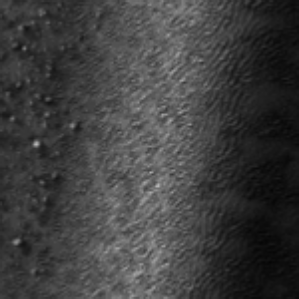
Label: frost